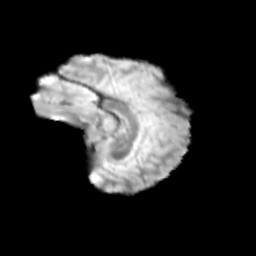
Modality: T2w
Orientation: sagittal
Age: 12
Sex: female
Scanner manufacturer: siemens
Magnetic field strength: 3 T
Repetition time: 3.8 s
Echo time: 0.07 s